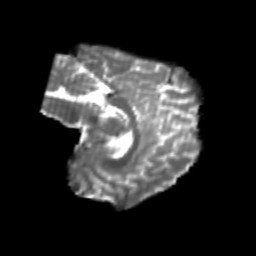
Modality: T2w
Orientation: sagittal
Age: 23
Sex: female
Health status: healthy
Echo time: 0.074 s